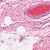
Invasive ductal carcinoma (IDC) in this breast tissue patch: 0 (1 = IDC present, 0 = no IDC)